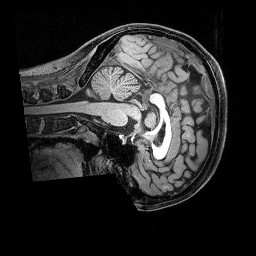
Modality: T1w
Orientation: sagittal
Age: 33
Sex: female
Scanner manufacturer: siemens
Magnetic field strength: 3 T
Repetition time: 2.5 s
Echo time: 0.00369 s